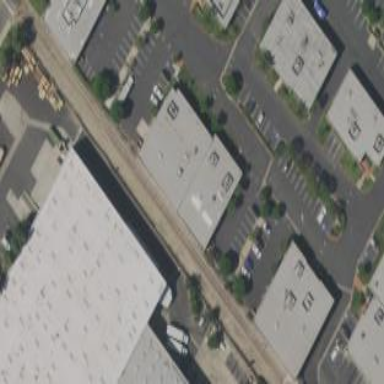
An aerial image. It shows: Commercial building.